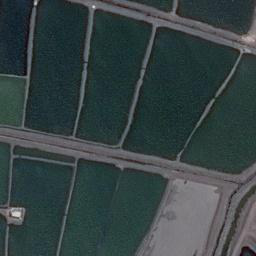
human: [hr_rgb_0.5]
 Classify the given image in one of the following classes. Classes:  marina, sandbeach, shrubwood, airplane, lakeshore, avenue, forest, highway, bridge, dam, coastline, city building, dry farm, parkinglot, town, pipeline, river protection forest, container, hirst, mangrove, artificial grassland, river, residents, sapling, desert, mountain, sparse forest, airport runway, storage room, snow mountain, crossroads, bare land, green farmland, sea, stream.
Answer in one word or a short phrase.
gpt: green farmland